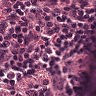
Metastatic tissue present: no